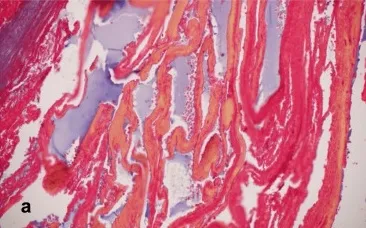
Histopathology of cavernous malformation. Compact vessels of variable caliber and degree of wall collagenization with no significant intervening brain parenchyma and blood suggestive of cavernoma;. Masson's trichrome stain x20.
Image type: pathology (masson_trichrome)